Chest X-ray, PA view. Patient: 39 years old, sex F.
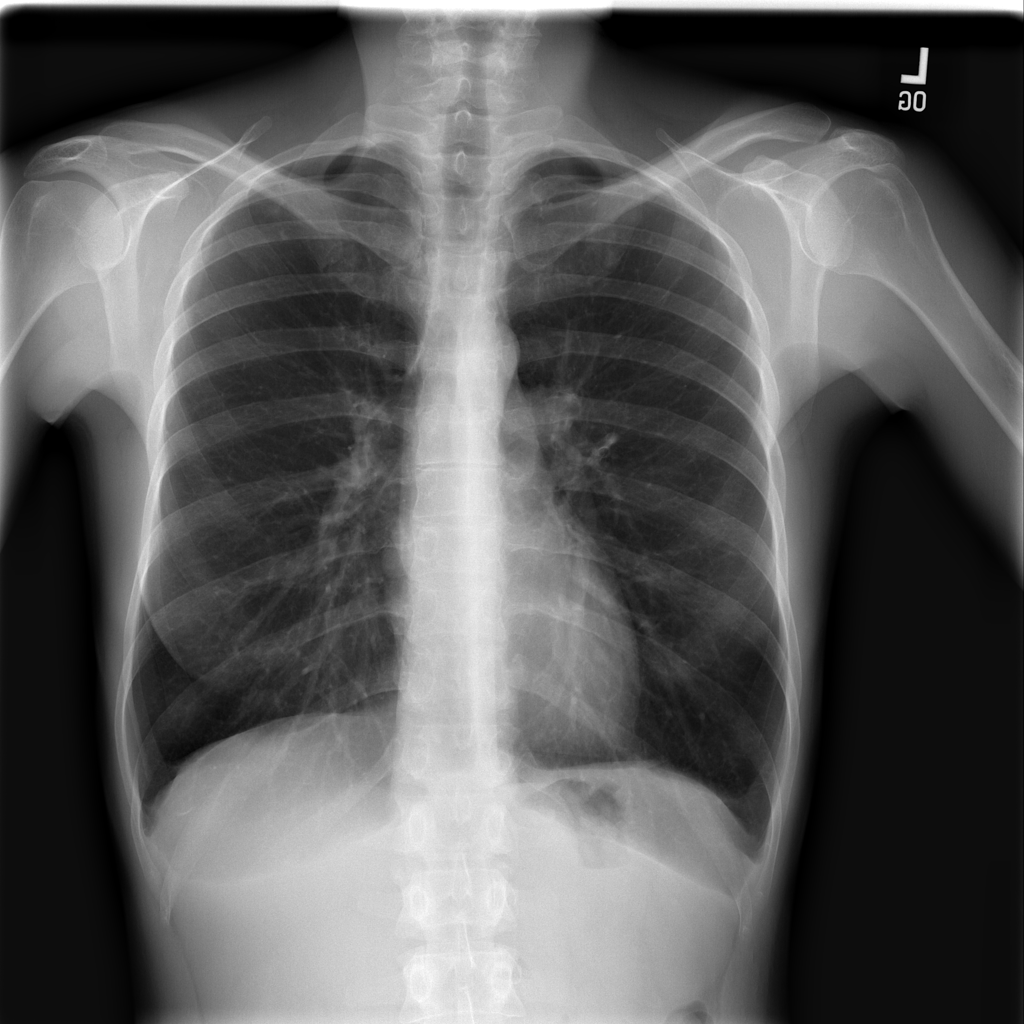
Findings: No Finding